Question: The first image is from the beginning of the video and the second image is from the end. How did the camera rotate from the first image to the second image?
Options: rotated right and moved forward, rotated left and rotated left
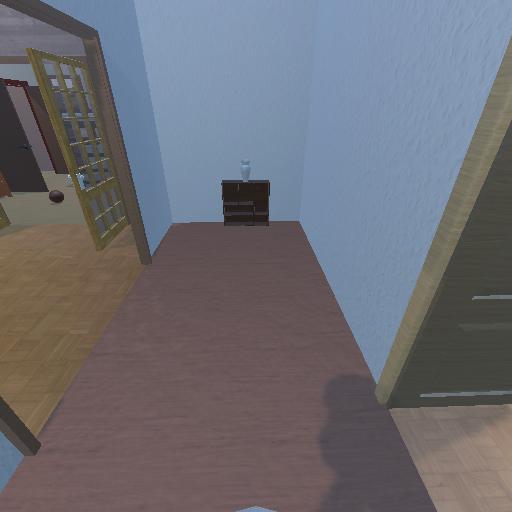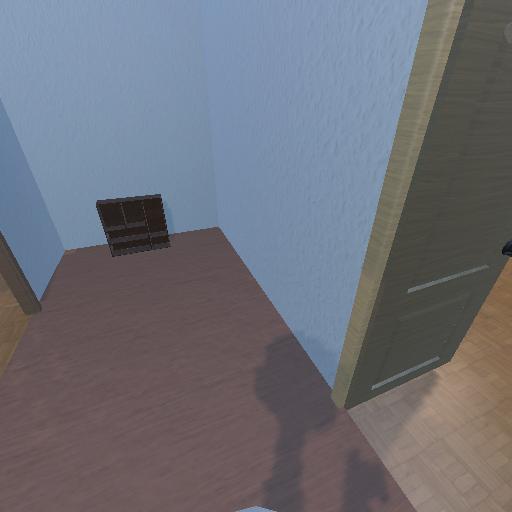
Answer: rotated right and moved forward